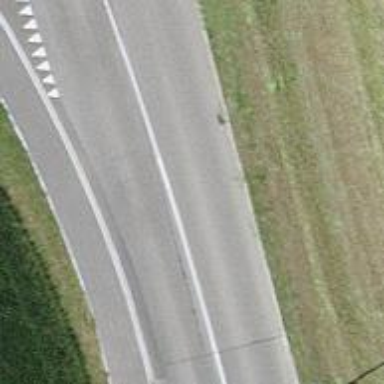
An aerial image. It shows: Secondary road with paved surface.